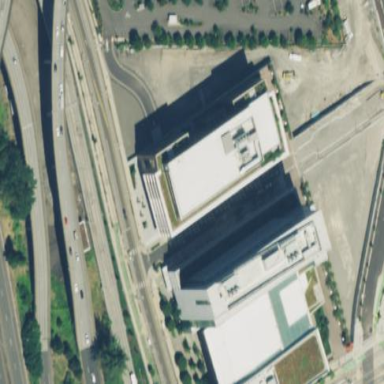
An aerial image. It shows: Building with white roof and gray exterior.